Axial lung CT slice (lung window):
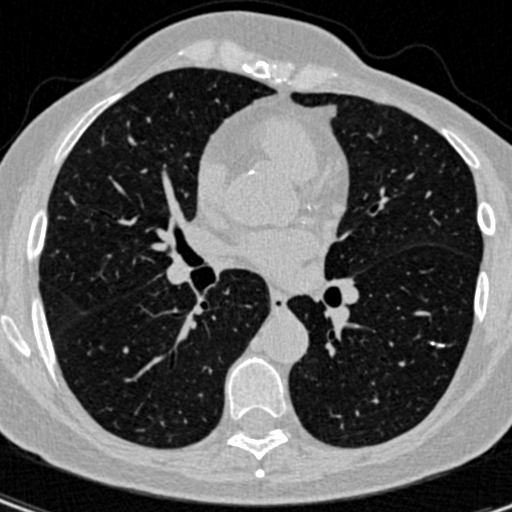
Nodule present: no